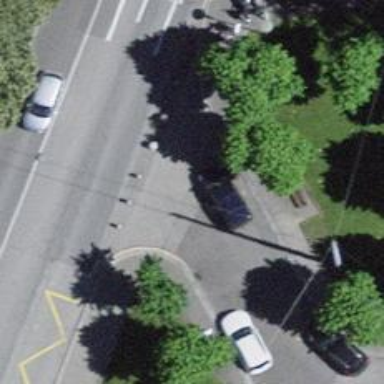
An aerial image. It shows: Bollard.